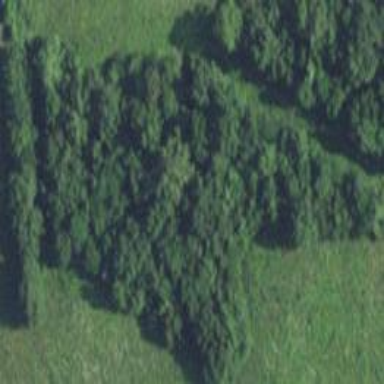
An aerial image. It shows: Serene woodland landscape.